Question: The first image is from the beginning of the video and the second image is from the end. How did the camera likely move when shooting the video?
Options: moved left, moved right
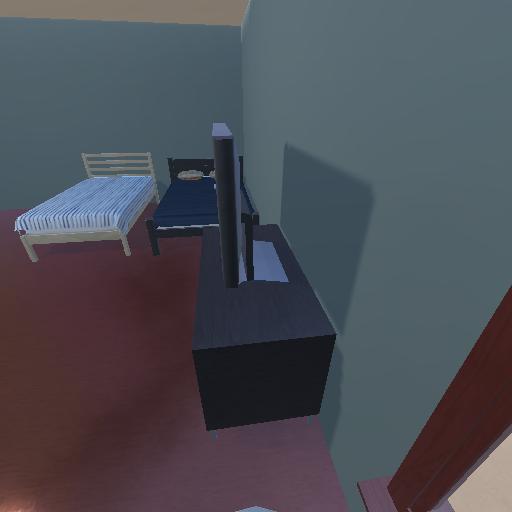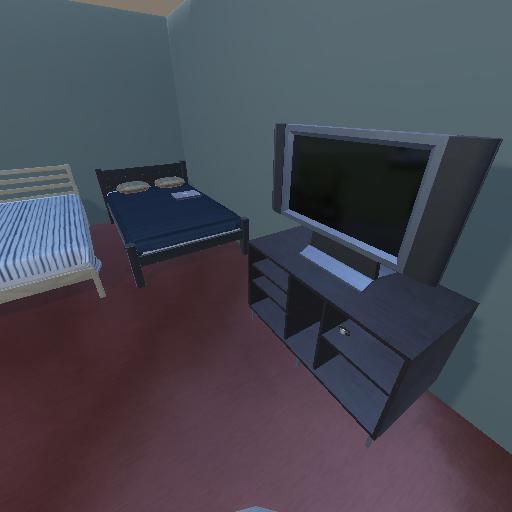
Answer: moved left